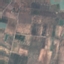
Land use / land cover: PermanentCrop